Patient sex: M
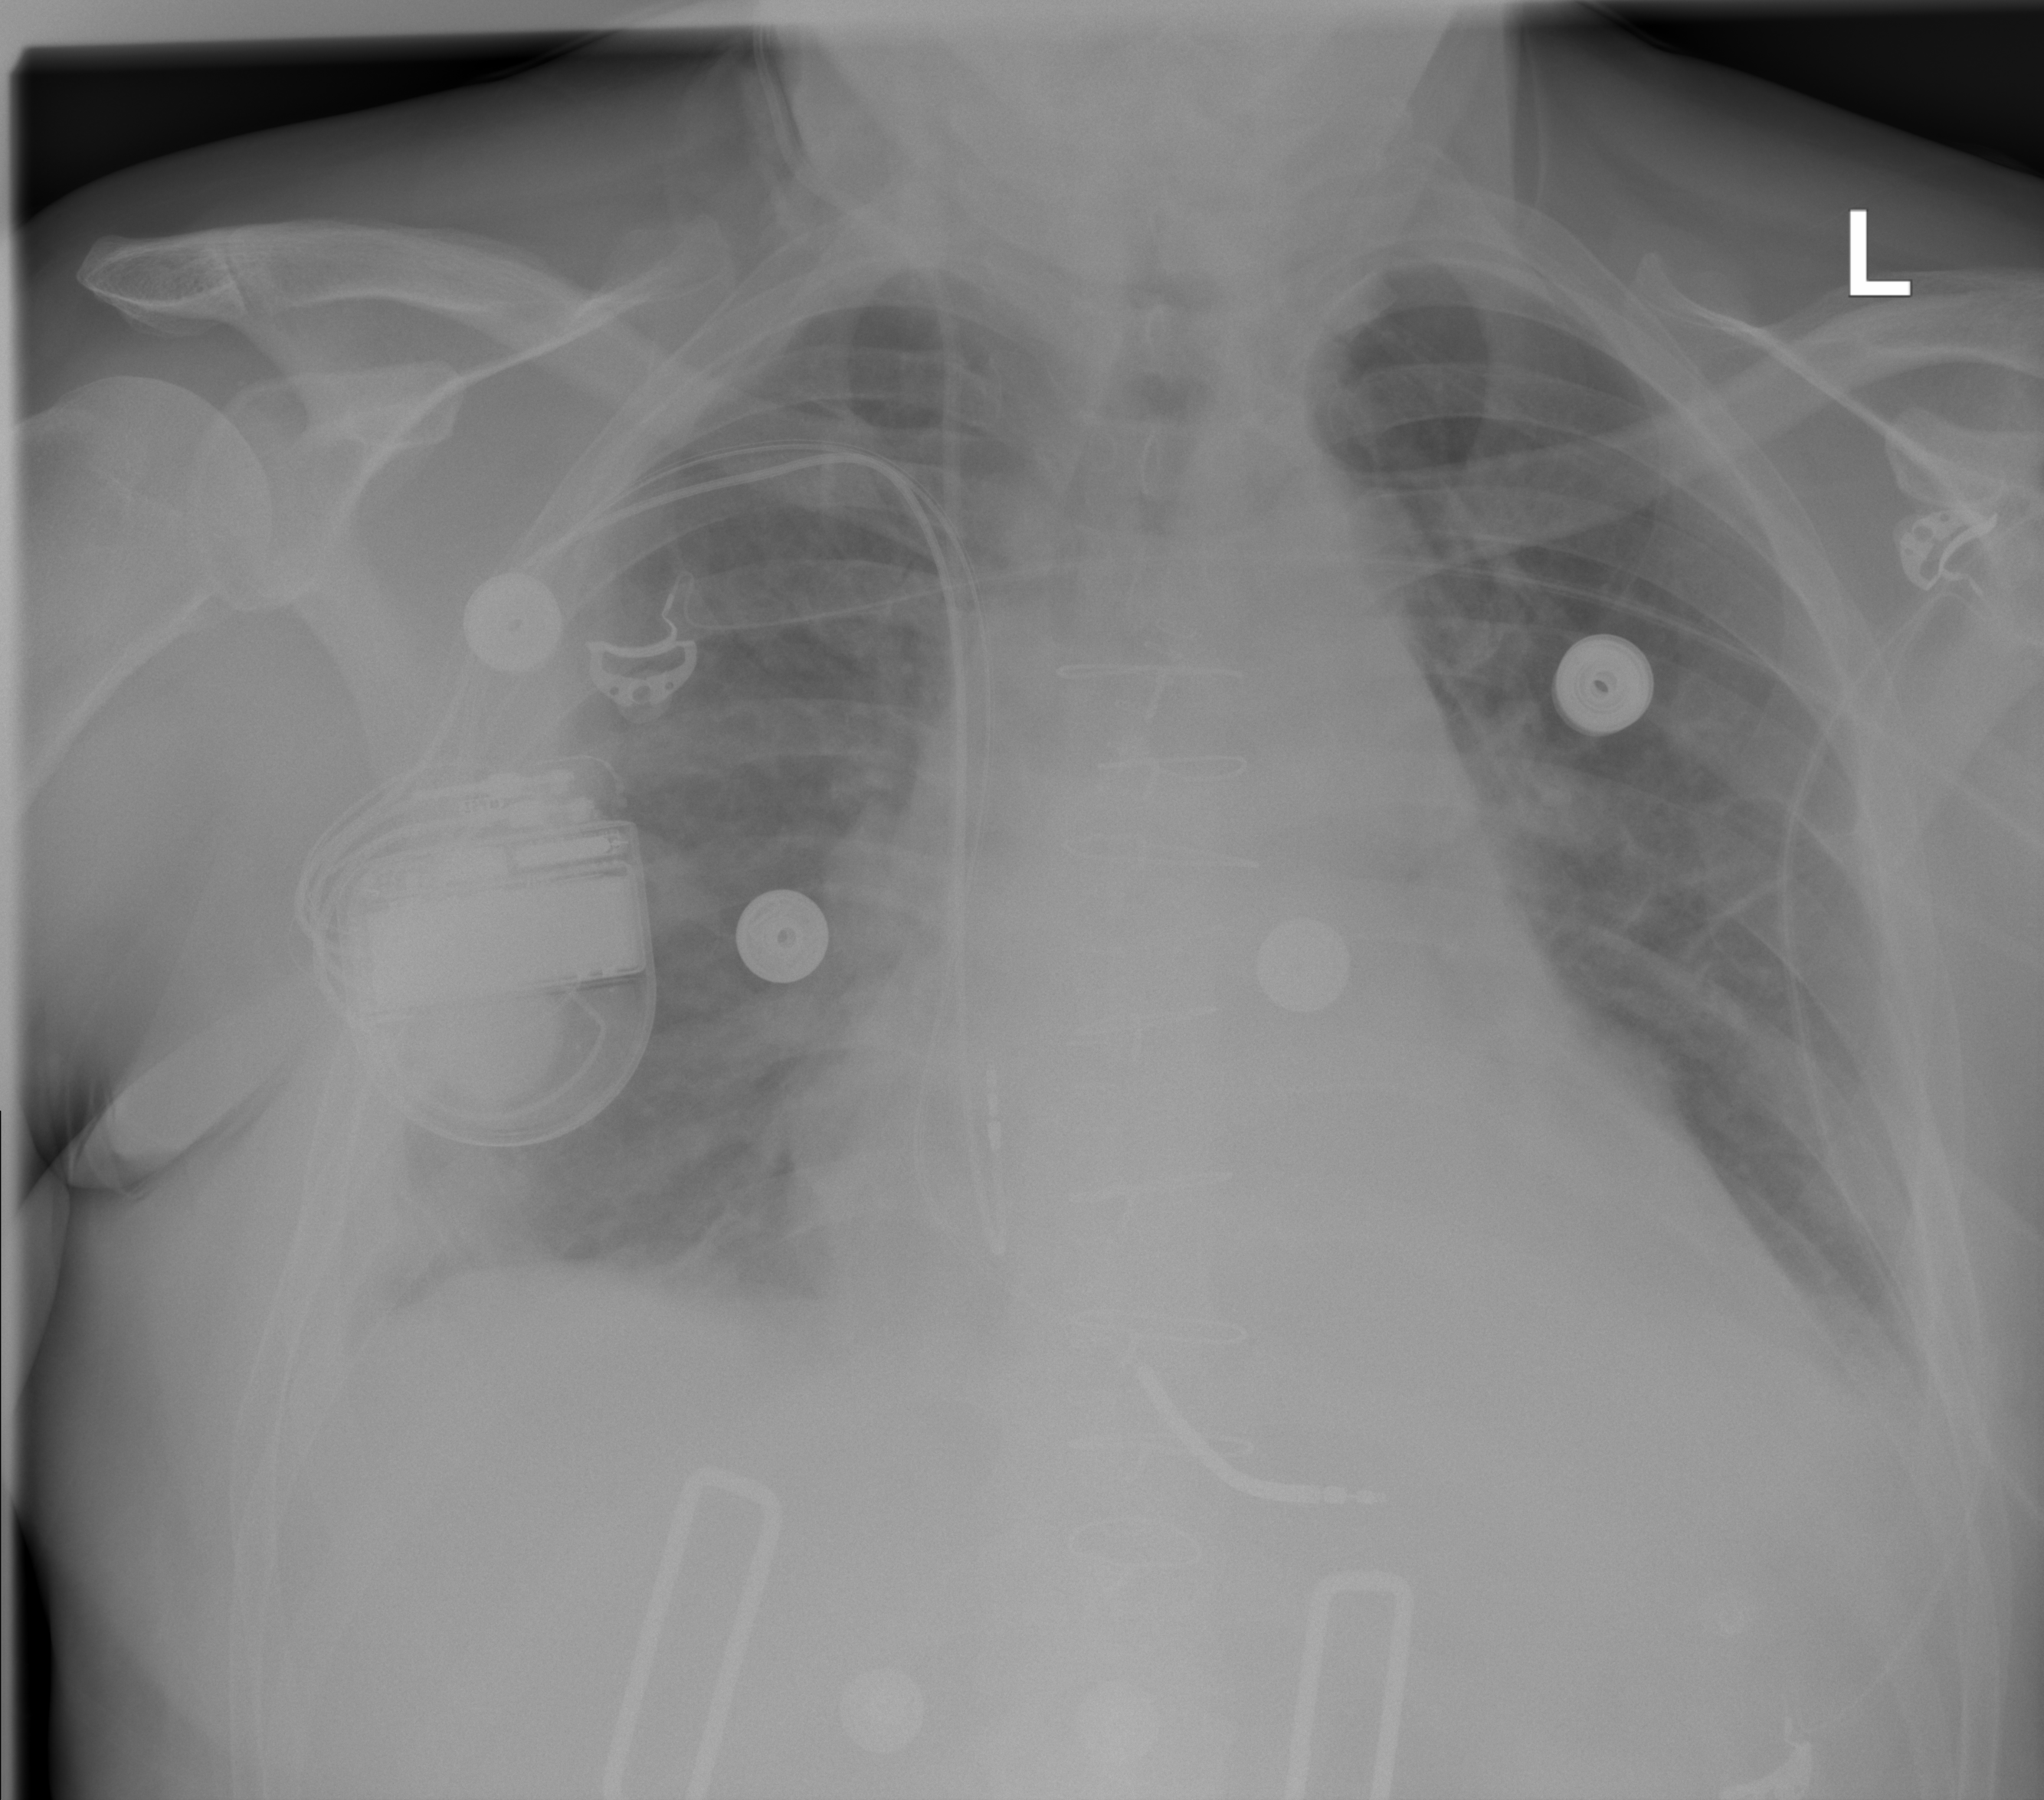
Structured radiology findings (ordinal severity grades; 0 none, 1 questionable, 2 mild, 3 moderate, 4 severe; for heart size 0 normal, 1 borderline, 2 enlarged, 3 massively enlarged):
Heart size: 0
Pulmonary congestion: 0
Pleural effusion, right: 2
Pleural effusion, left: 0
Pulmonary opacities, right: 0
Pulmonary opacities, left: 0
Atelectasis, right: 2
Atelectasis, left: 0